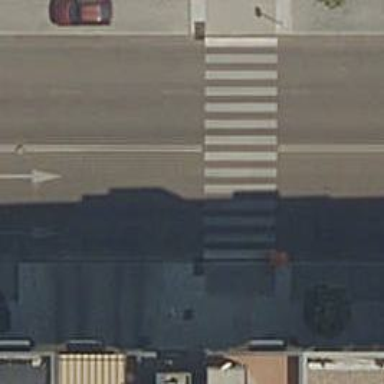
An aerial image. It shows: Uncontrolled road crossing.